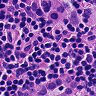
Metastatic tissue present: yes